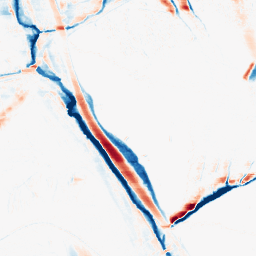
Category: morphological
Decomposition family: morphological_ellipse
Decomposition parameters: operation: average
width: 5
height: 20
Upsampling method: cubic_mitchell
Upsampling parameters: scale: 8
Upsampling scale: 8